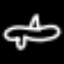
Label: airplane